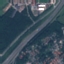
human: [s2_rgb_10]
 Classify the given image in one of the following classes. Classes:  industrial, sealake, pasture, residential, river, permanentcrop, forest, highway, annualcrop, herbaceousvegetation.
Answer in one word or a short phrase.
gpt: Highway